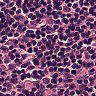
Metastatic tissue present: no